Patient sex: M
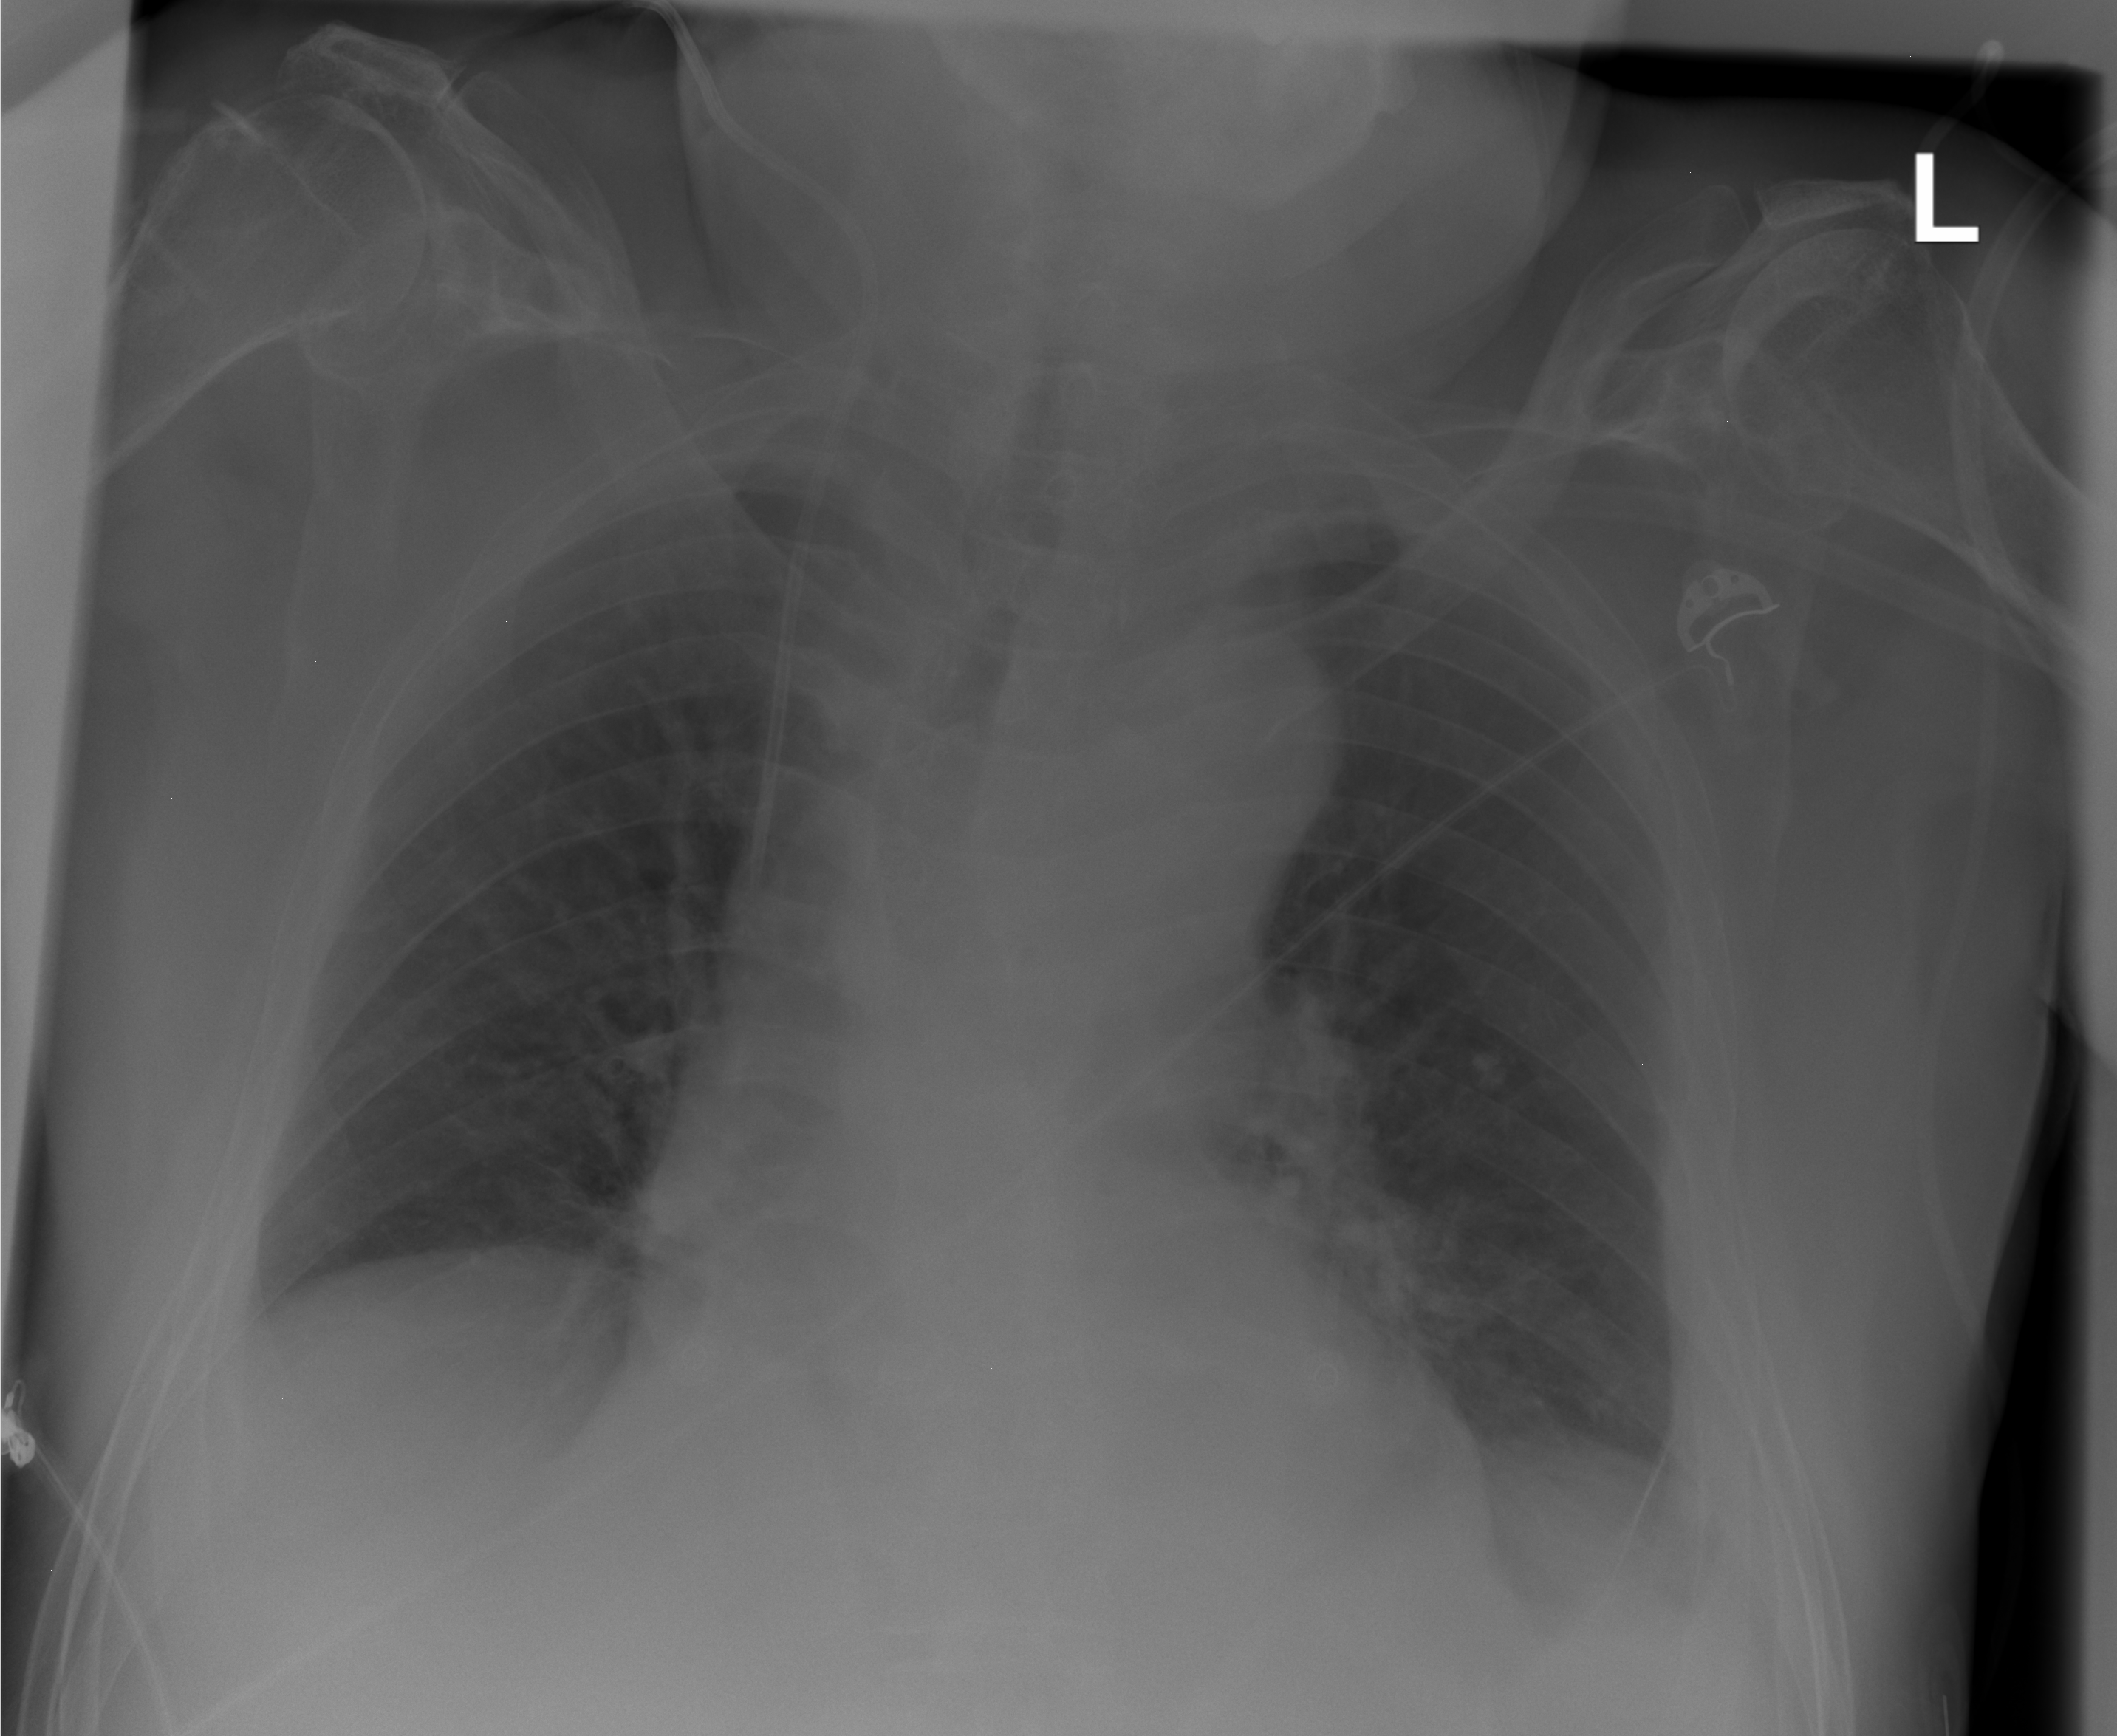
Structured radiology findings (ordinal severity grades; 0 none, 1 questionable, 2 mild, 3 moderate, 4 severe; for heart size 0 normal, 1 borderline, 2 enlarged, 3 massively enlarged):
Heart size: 2
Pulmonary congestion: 0
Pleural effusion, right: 0
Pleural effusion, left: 2
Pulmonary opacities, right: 0
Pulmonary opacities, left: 0
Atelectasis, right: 0
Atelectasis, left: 2